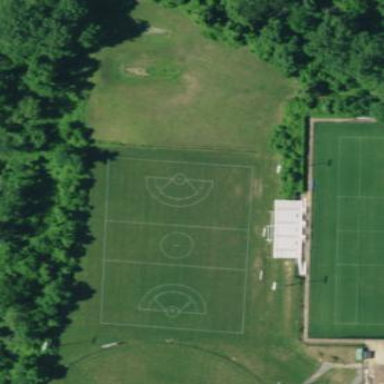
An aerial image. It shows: Soccer pitch for leisure land activities.